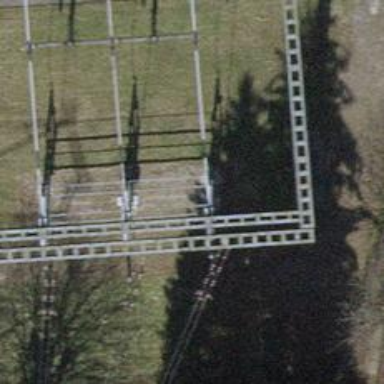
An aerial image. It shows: Power line in the image.